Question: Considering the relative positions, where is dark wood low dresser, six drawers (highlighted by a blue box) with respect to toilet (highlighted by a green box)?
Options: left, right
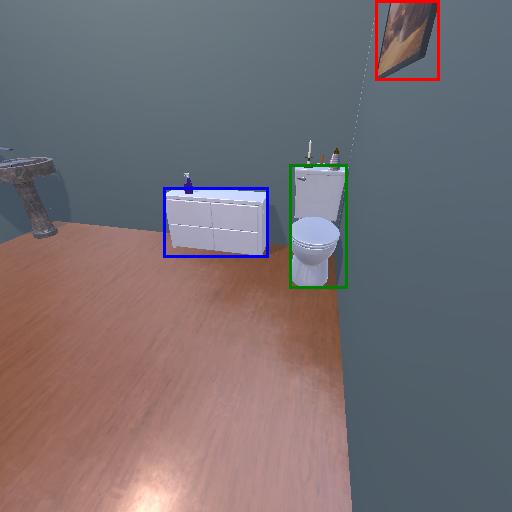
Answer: left